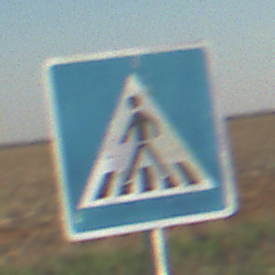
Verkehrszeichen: FussgaengerueberwegRechts
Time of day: SunriseSunset
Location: Outdoor (Nature)
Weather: Clear
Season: NotSpecified
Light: Natural